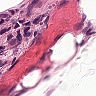
Metastatic tissue present: yes